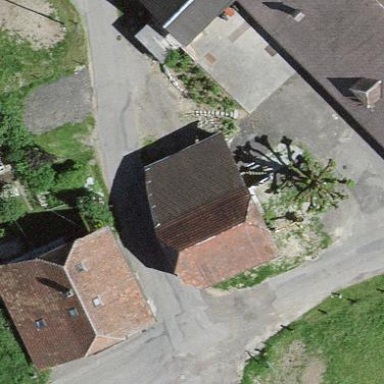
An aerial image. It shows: Barn.